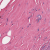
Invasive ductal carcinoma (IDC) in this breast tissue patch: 0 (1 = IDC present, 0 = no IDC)